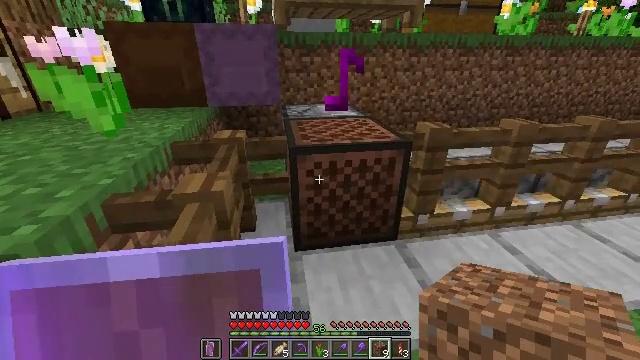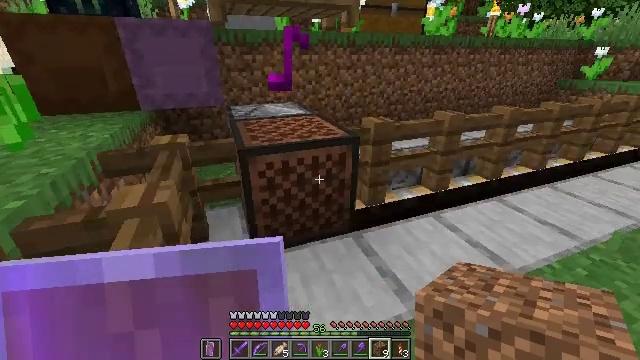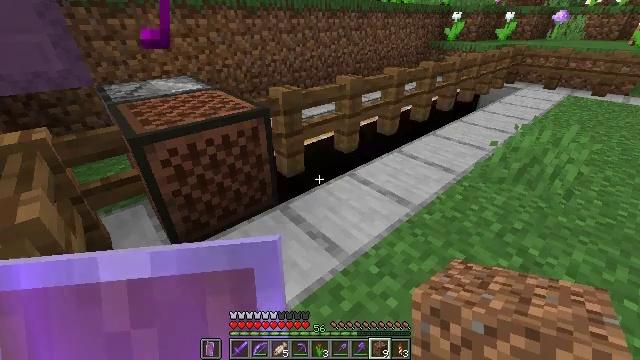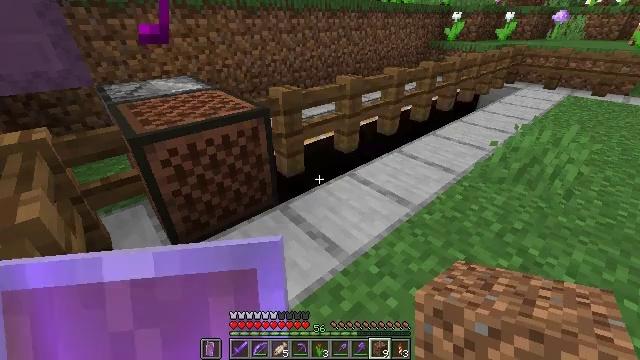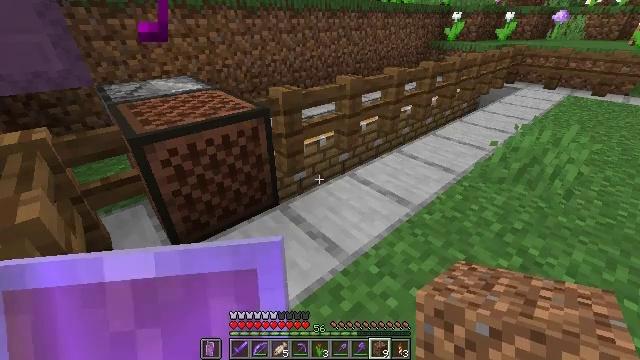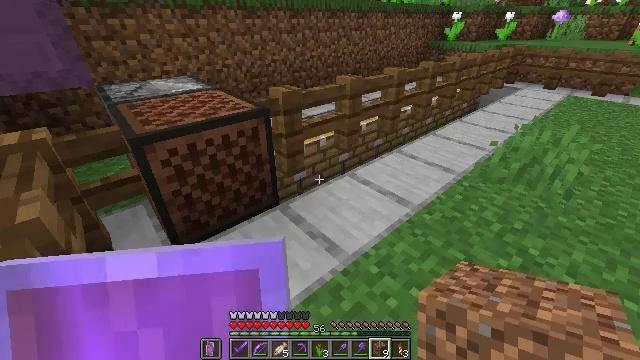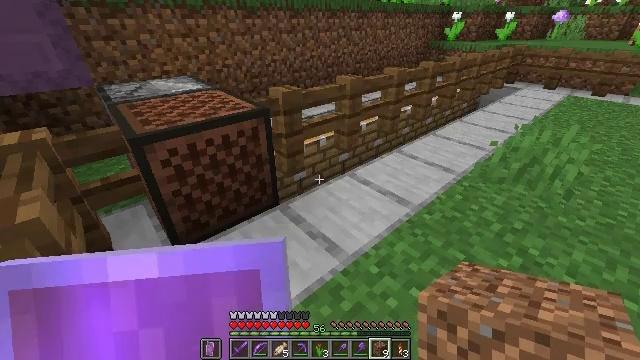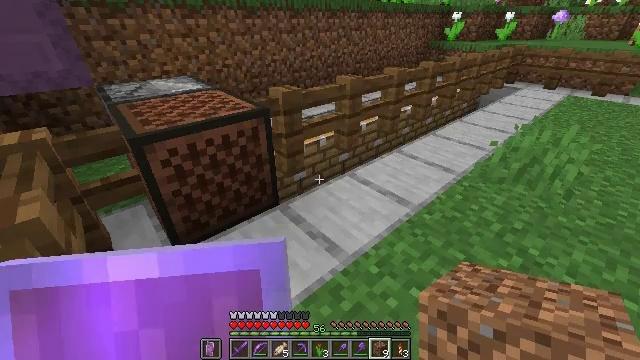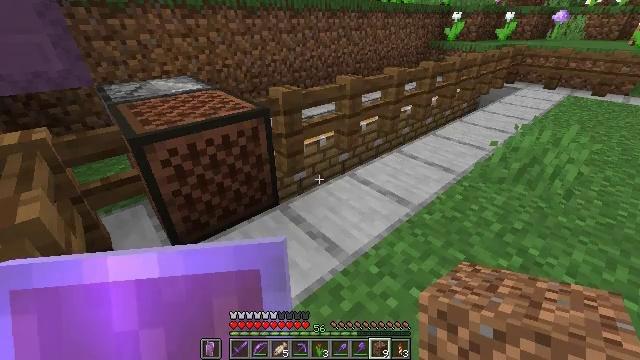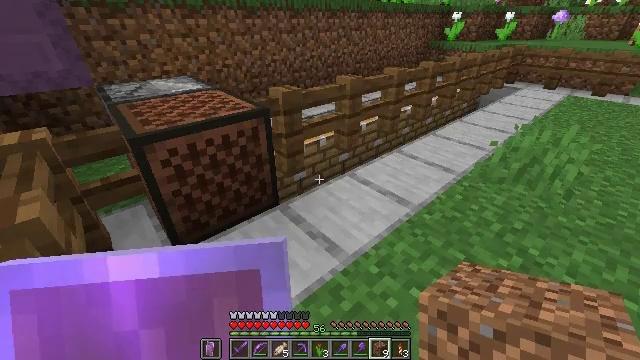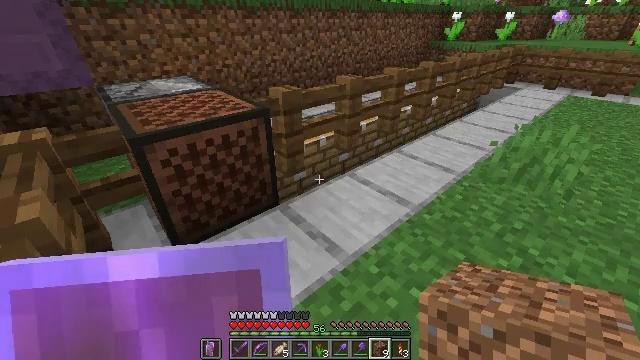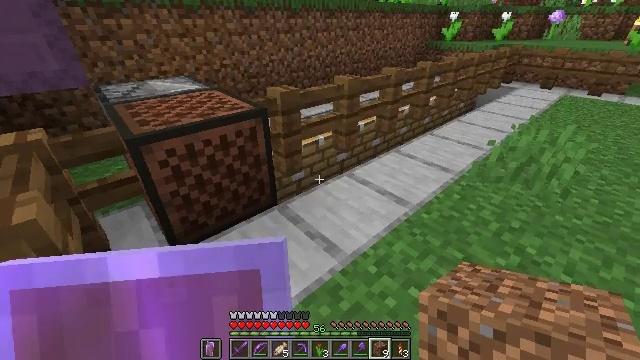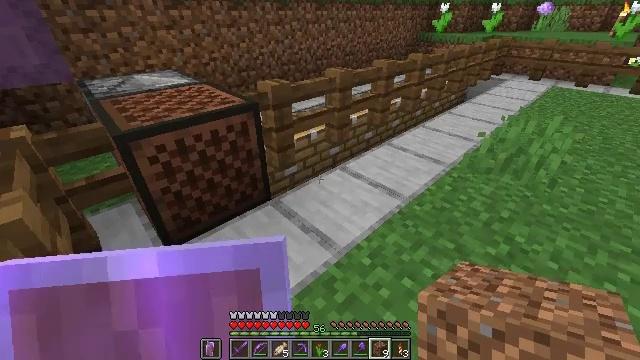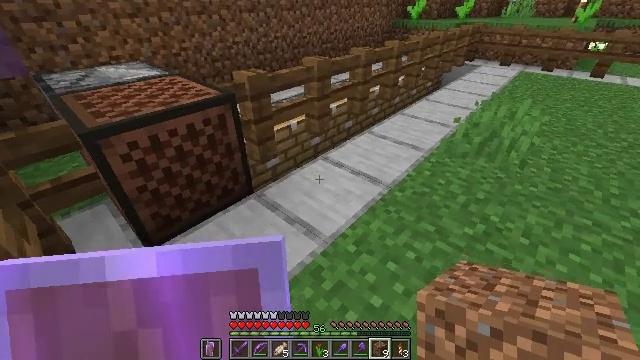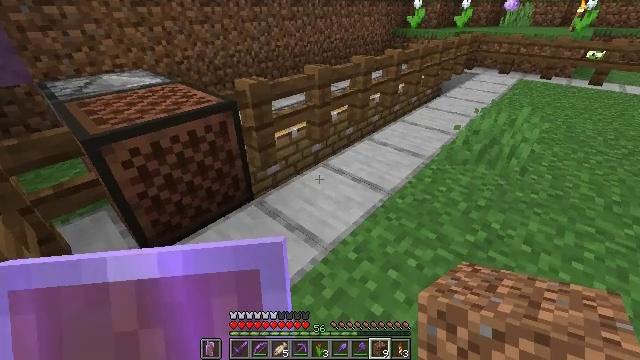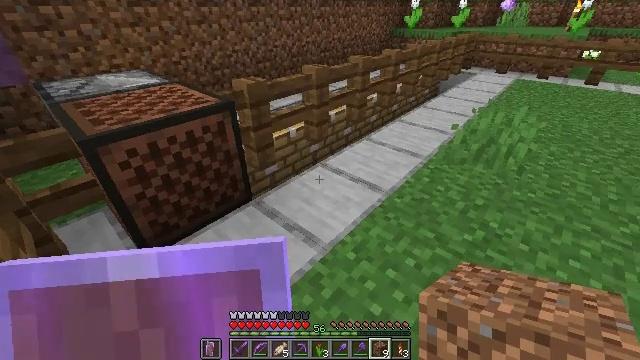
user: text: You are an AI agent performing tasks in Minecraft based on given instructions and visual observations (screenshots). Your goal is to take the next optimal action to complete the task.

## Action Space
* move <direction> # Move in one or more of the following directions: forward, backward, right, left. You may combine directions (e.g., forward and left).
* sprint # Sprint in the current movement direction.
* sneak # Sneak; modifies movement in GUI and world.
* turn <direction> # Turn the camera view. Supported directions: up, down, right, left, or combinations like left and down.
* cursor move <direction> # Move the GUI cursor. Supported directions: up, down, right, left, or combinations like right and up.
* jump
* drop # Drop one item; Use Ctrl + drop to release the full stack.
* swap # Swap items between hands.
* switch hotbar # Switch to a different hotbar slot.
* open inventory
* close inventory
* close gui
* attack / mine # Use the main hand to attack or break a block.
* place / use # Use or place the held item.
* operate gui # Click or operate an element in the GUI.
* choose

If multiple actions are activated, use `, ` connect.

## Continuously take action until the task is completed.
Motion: motion action
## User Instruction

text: Break the smooth stone to collect it.
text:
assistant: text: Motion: turn right
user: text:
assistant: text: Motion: turn right and down
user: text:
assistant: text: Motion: no_op
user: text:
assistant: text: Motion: no_op
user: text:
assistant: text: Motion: no_op
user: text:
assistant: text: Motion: no_op
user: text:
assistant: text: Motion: no_op
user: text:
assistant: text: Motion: no_op
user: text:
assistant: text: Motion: no_op
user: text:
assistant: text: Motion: no_op
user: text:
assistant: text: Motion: no_op
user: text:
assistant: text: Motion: turn right and down
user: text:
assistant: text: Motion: turn right and down
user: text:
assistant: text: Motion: turn up
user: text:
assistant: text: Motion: no_op
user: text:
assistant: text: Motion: no_op
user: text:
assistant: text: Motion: no_op
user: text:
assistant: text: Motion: no_op
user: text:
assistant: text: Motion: no_op
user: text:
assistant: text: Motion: turn right
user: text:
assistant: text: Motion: turn right and down
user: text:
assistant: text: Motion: move forward, turn right and up
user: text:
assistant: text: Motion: move forward, turn right
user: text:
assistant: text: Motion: move forward
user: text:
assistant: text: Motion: move forward
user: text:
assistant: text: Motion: move forward and move right
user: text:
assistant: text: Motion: move forward and move right
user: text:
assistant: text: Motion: move forward and move right
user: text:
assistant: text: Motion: move forward and move right, turn left
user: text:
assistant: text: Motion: move forward, turn left